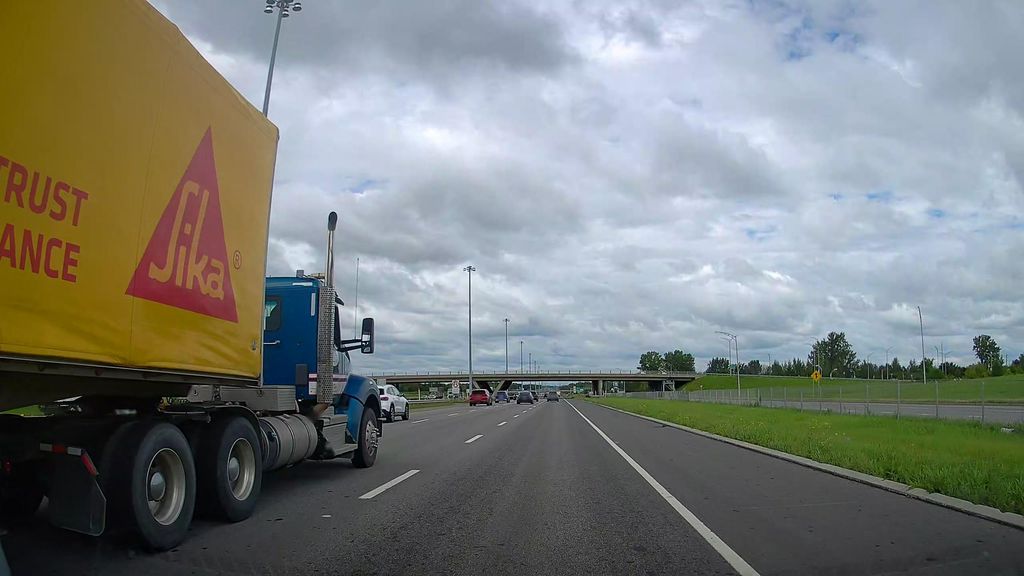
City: montreal